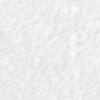
Label: no_change